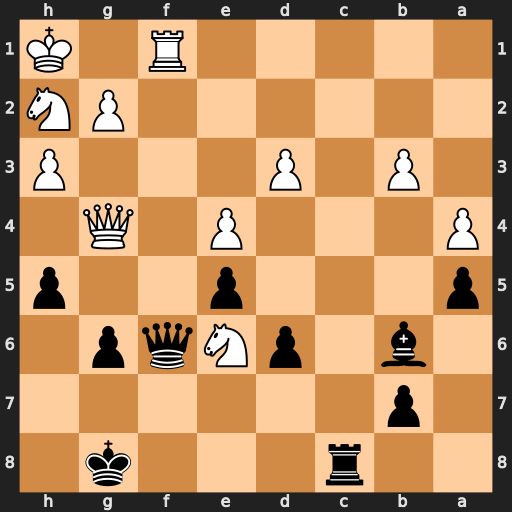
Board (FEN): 2r3k1/1p6/1b1pNqp1/p3p2p/P3P1Q1/1P1P3P/6PN/5R1K
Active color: b
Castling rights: -
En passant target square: -
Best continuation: Qxf1+ Nxf1 hxg4